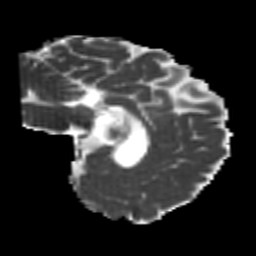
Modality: MD
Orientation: sagittal
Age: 24
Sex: male
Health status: healthy
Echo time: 0.074 s